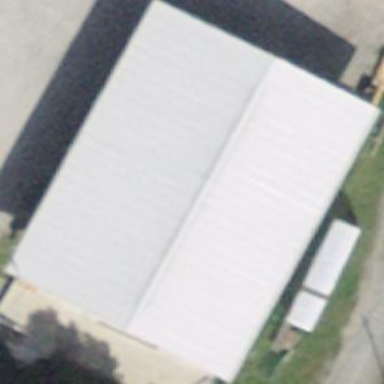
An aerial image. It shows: View of roof of building.